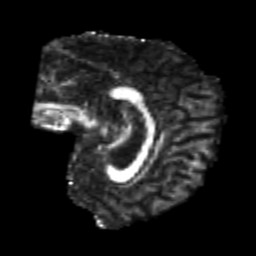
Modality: FA
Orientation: sagittal
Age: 22
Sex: male
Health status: healthy
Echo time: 0.074 s